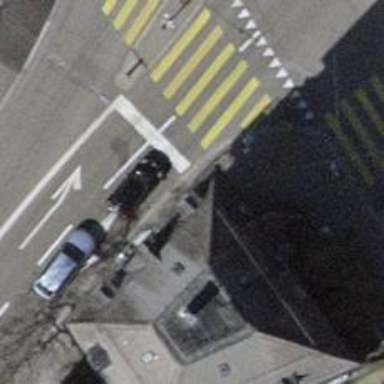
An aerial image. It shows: Asphalt sidewalk along the footway.